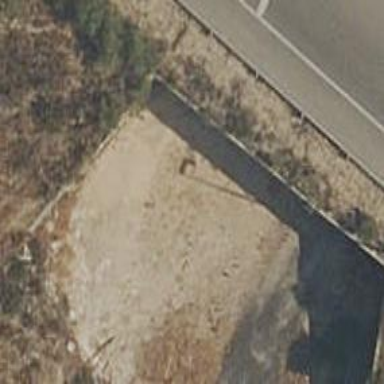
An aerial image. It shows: Tunnel.